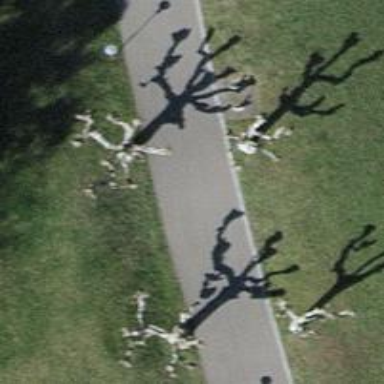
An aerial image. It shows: Avenue of deciduous broadleaved trees.